Question: I have multiple rows that I would like to line up all in the same fashion.
'''
<div class="row">
<div class="col-md-3">
<a href="#"><div class="img-circle index circle partner-circle box-shad"></div></a>
</div>
<div class="col-md-9">
<a href="#"><h2 class="partner-heading">Stuff </h2></a>
<hr />
<p class="lead">This is some text</p>
</div>
</div> <!-- row -->
'''
But the 'h2' text is not lining up properly in relation to the other elements as shown in this picture:

<URL> if you would like to see it live. Can you help me figure out why the styling is inconsistent between the elements?
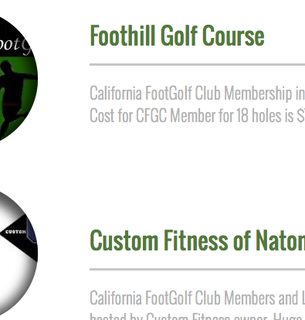
Answer: change (in your style.css)
'''
.circle1, .circle3 {
margin: 39px 0 41px;
}
'''
to this
'''
.circle {
margin: 39px 0 41px;
}
'''
then all the Images Line up with the rightside content